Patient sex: M
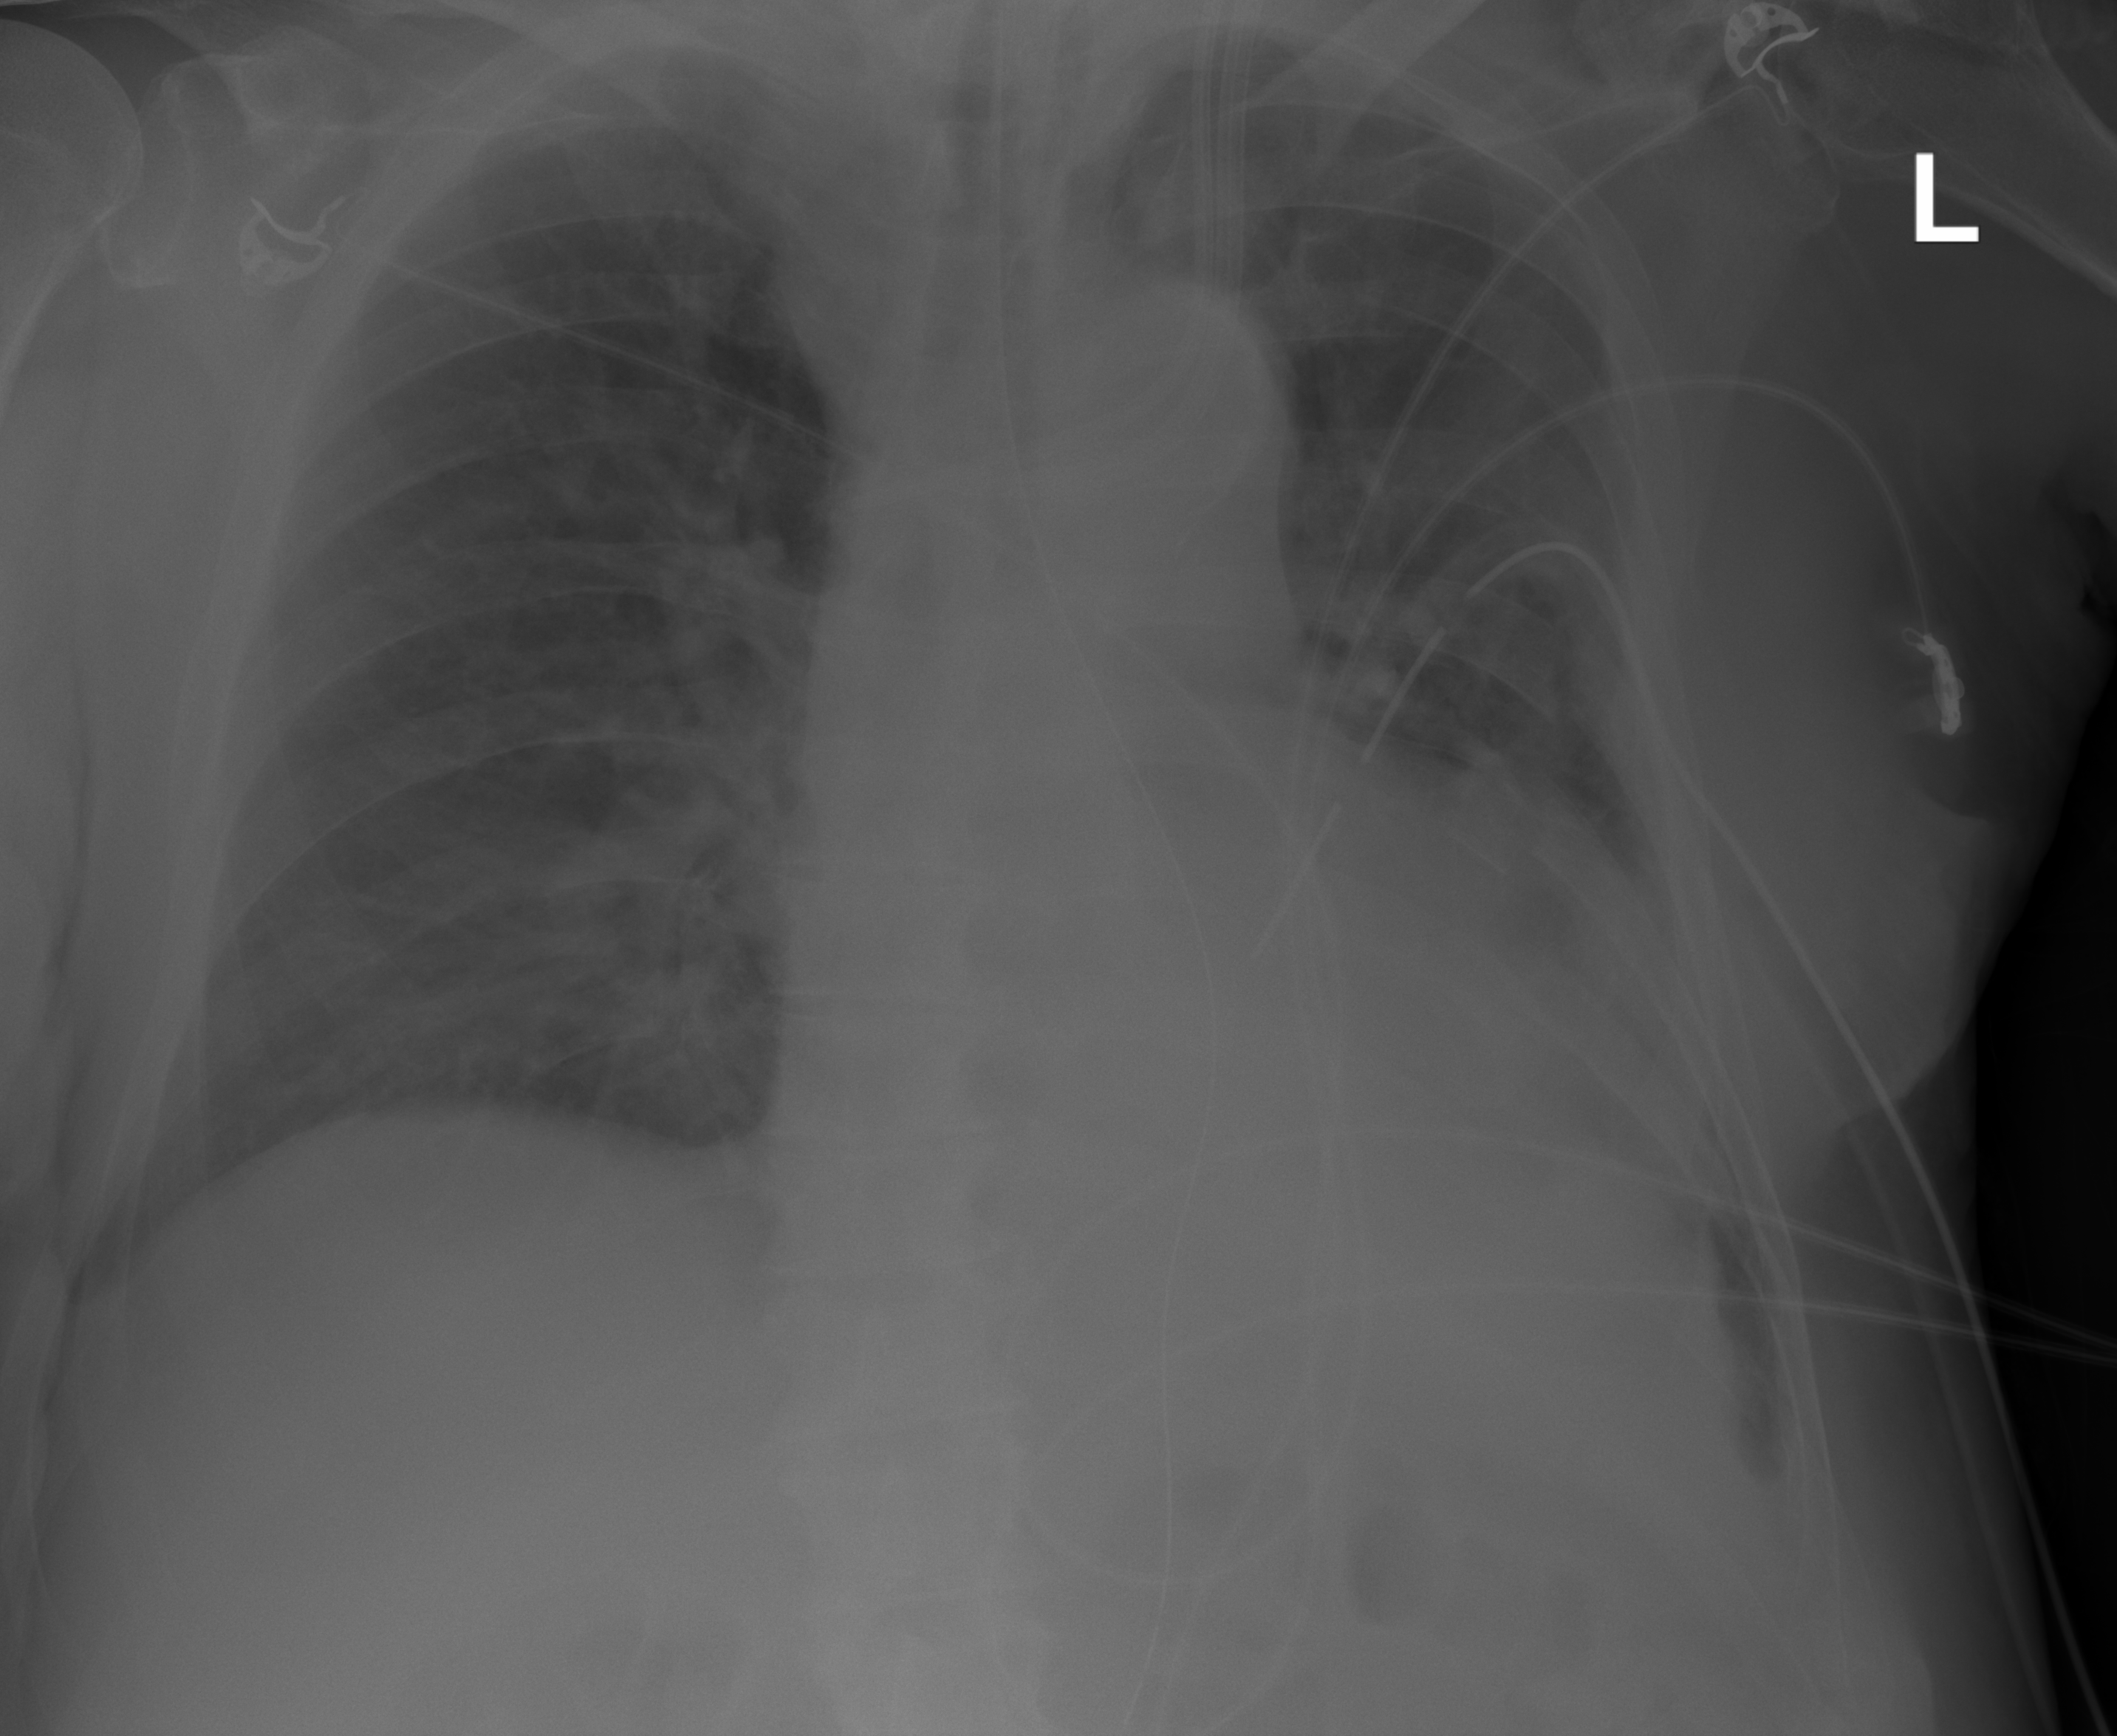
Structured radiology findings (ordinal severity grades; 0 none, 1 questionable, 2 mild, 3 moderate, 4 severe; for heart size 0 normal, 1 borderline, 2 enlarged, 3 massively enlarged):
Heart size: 2
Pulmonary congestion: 2
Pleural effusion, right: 0
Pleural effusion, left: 2
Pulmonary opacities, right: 2
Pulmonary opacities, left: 2
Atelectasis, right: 3
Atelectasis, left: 2